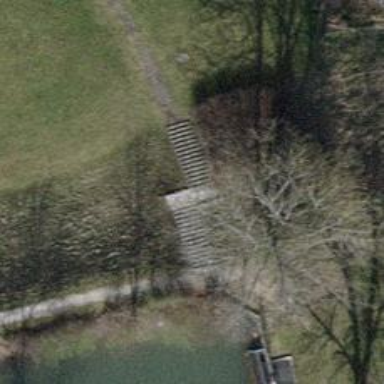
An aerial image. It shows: Footway with steps.